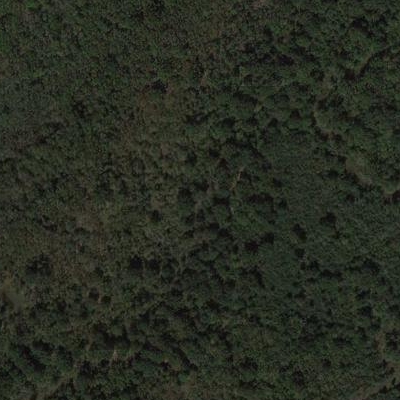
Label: Forest